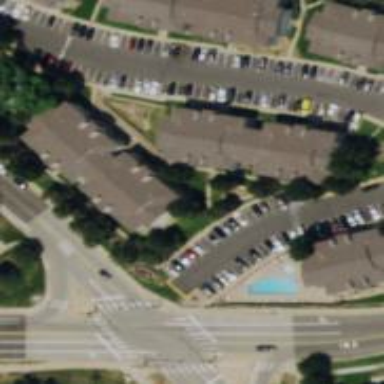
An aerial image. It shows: View of apartment building.